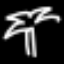
Label: palm tree